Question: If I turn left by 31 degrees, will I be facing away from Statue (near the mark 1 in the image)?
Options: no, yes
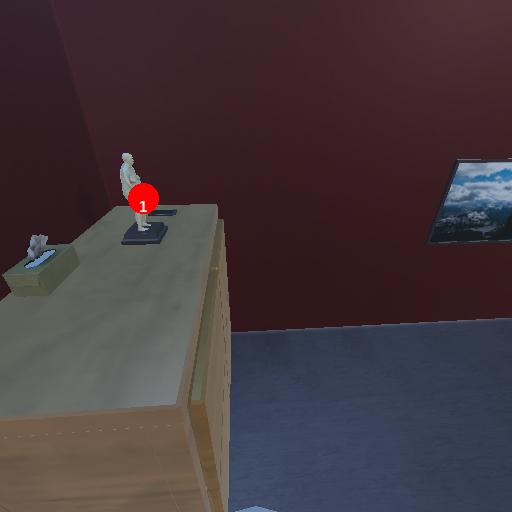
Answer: no